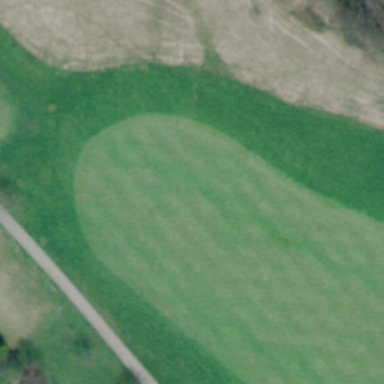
This is a part of a golf course with green turfs and some trees .